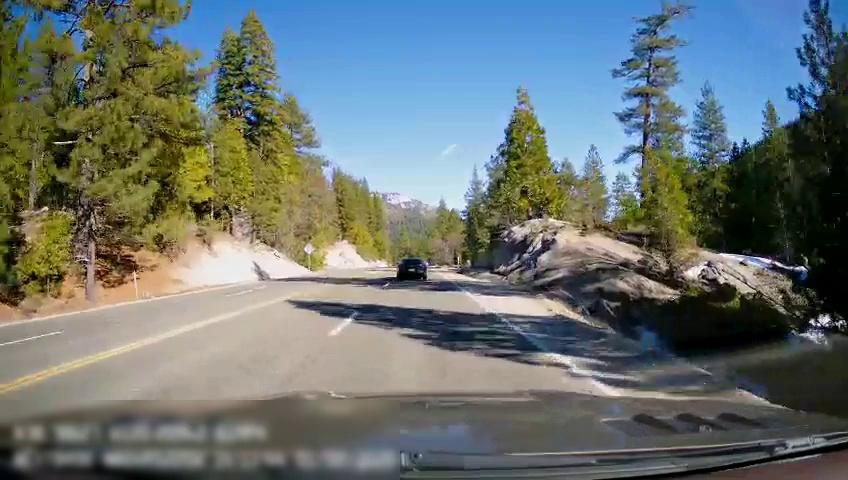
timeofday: Day
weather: Sunny
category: Drivable Space
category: Vehicles | Car
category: Lanes | Opposite Lane
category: Lanes | Current Lane
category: Lanes | Current Lane
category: Lanes | Opposite Lane
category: Lanes | Current Lane
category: Lanes | Opposite Lane